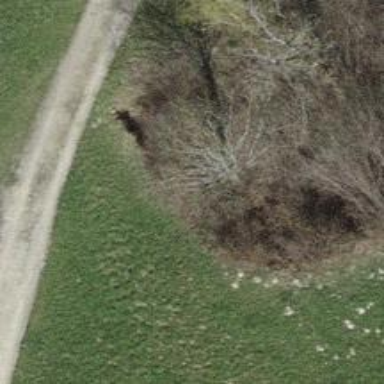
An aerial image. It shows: Culvert tunnel.